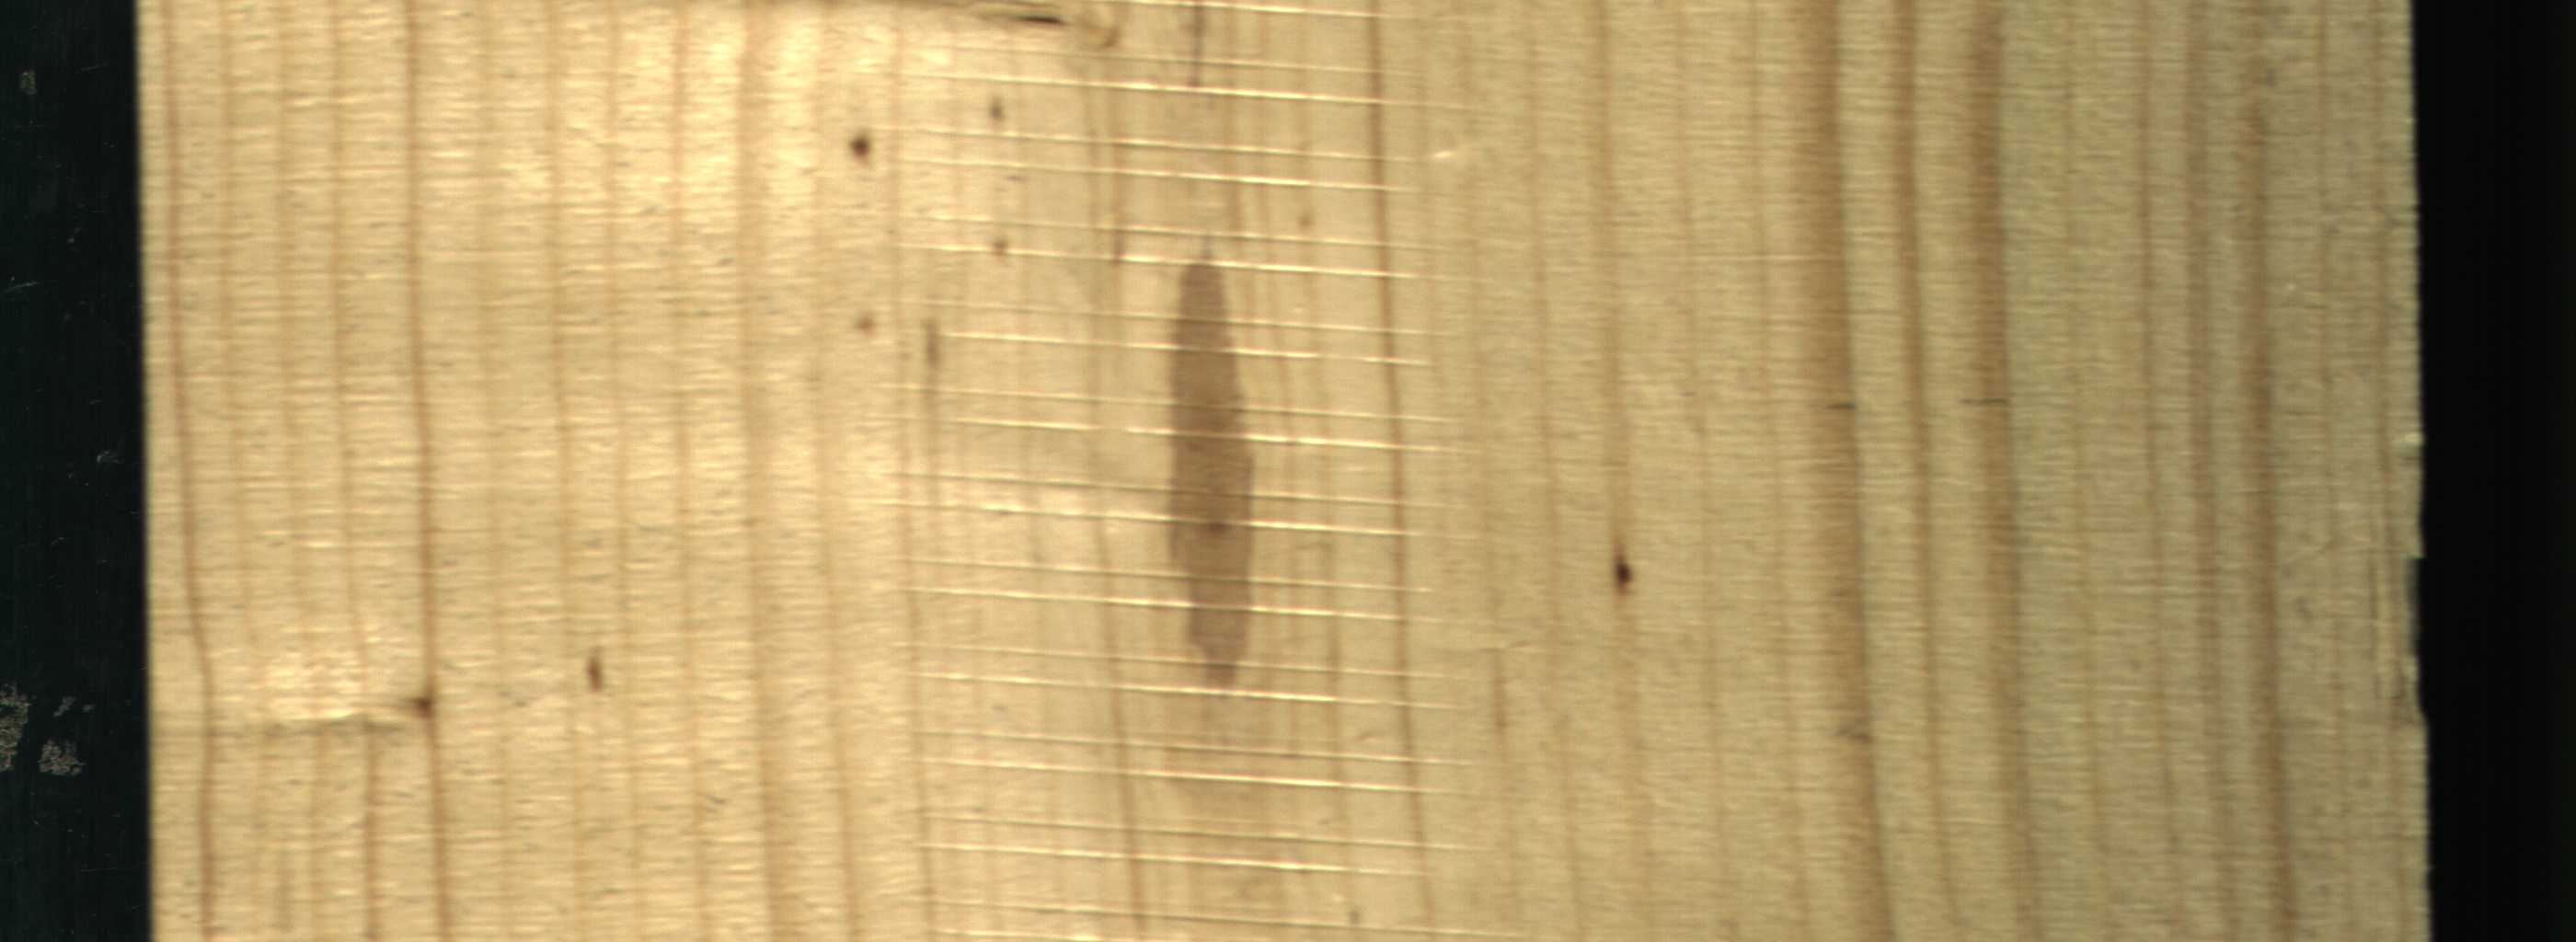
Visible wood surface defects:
Marrow
resin
Live_Knot